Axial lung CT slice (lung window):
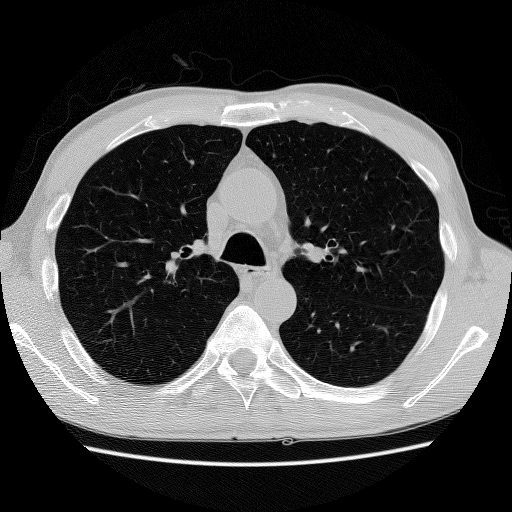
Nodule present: no